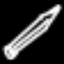
Label: pencil